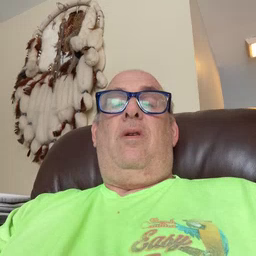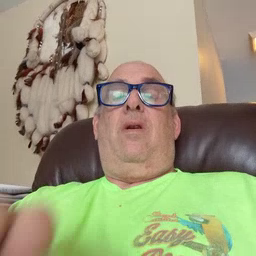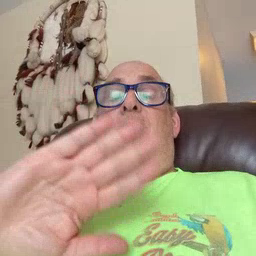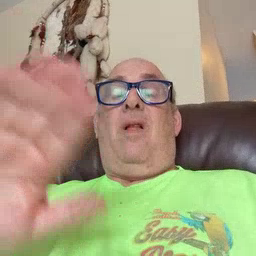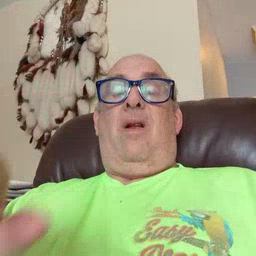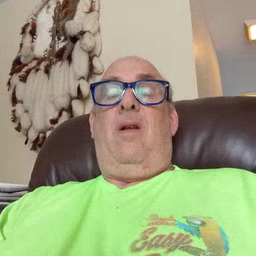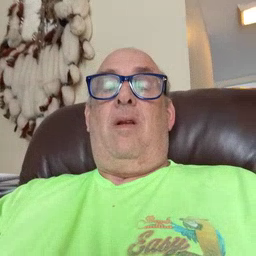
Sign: clean